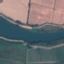
Land use / land cover: River